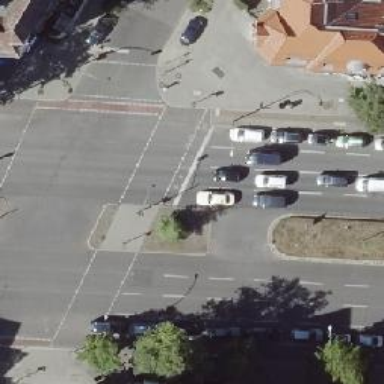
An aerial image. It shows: Crossing with traffic signals.